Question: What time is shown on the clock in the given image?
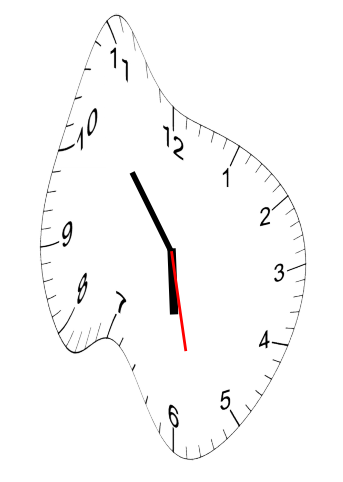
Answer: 05:53:28